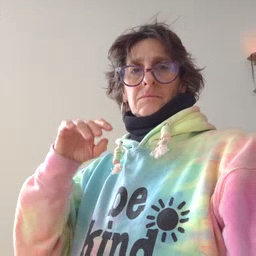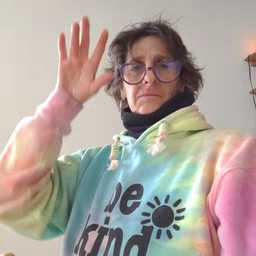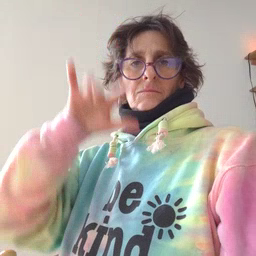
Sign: snow